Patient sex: F
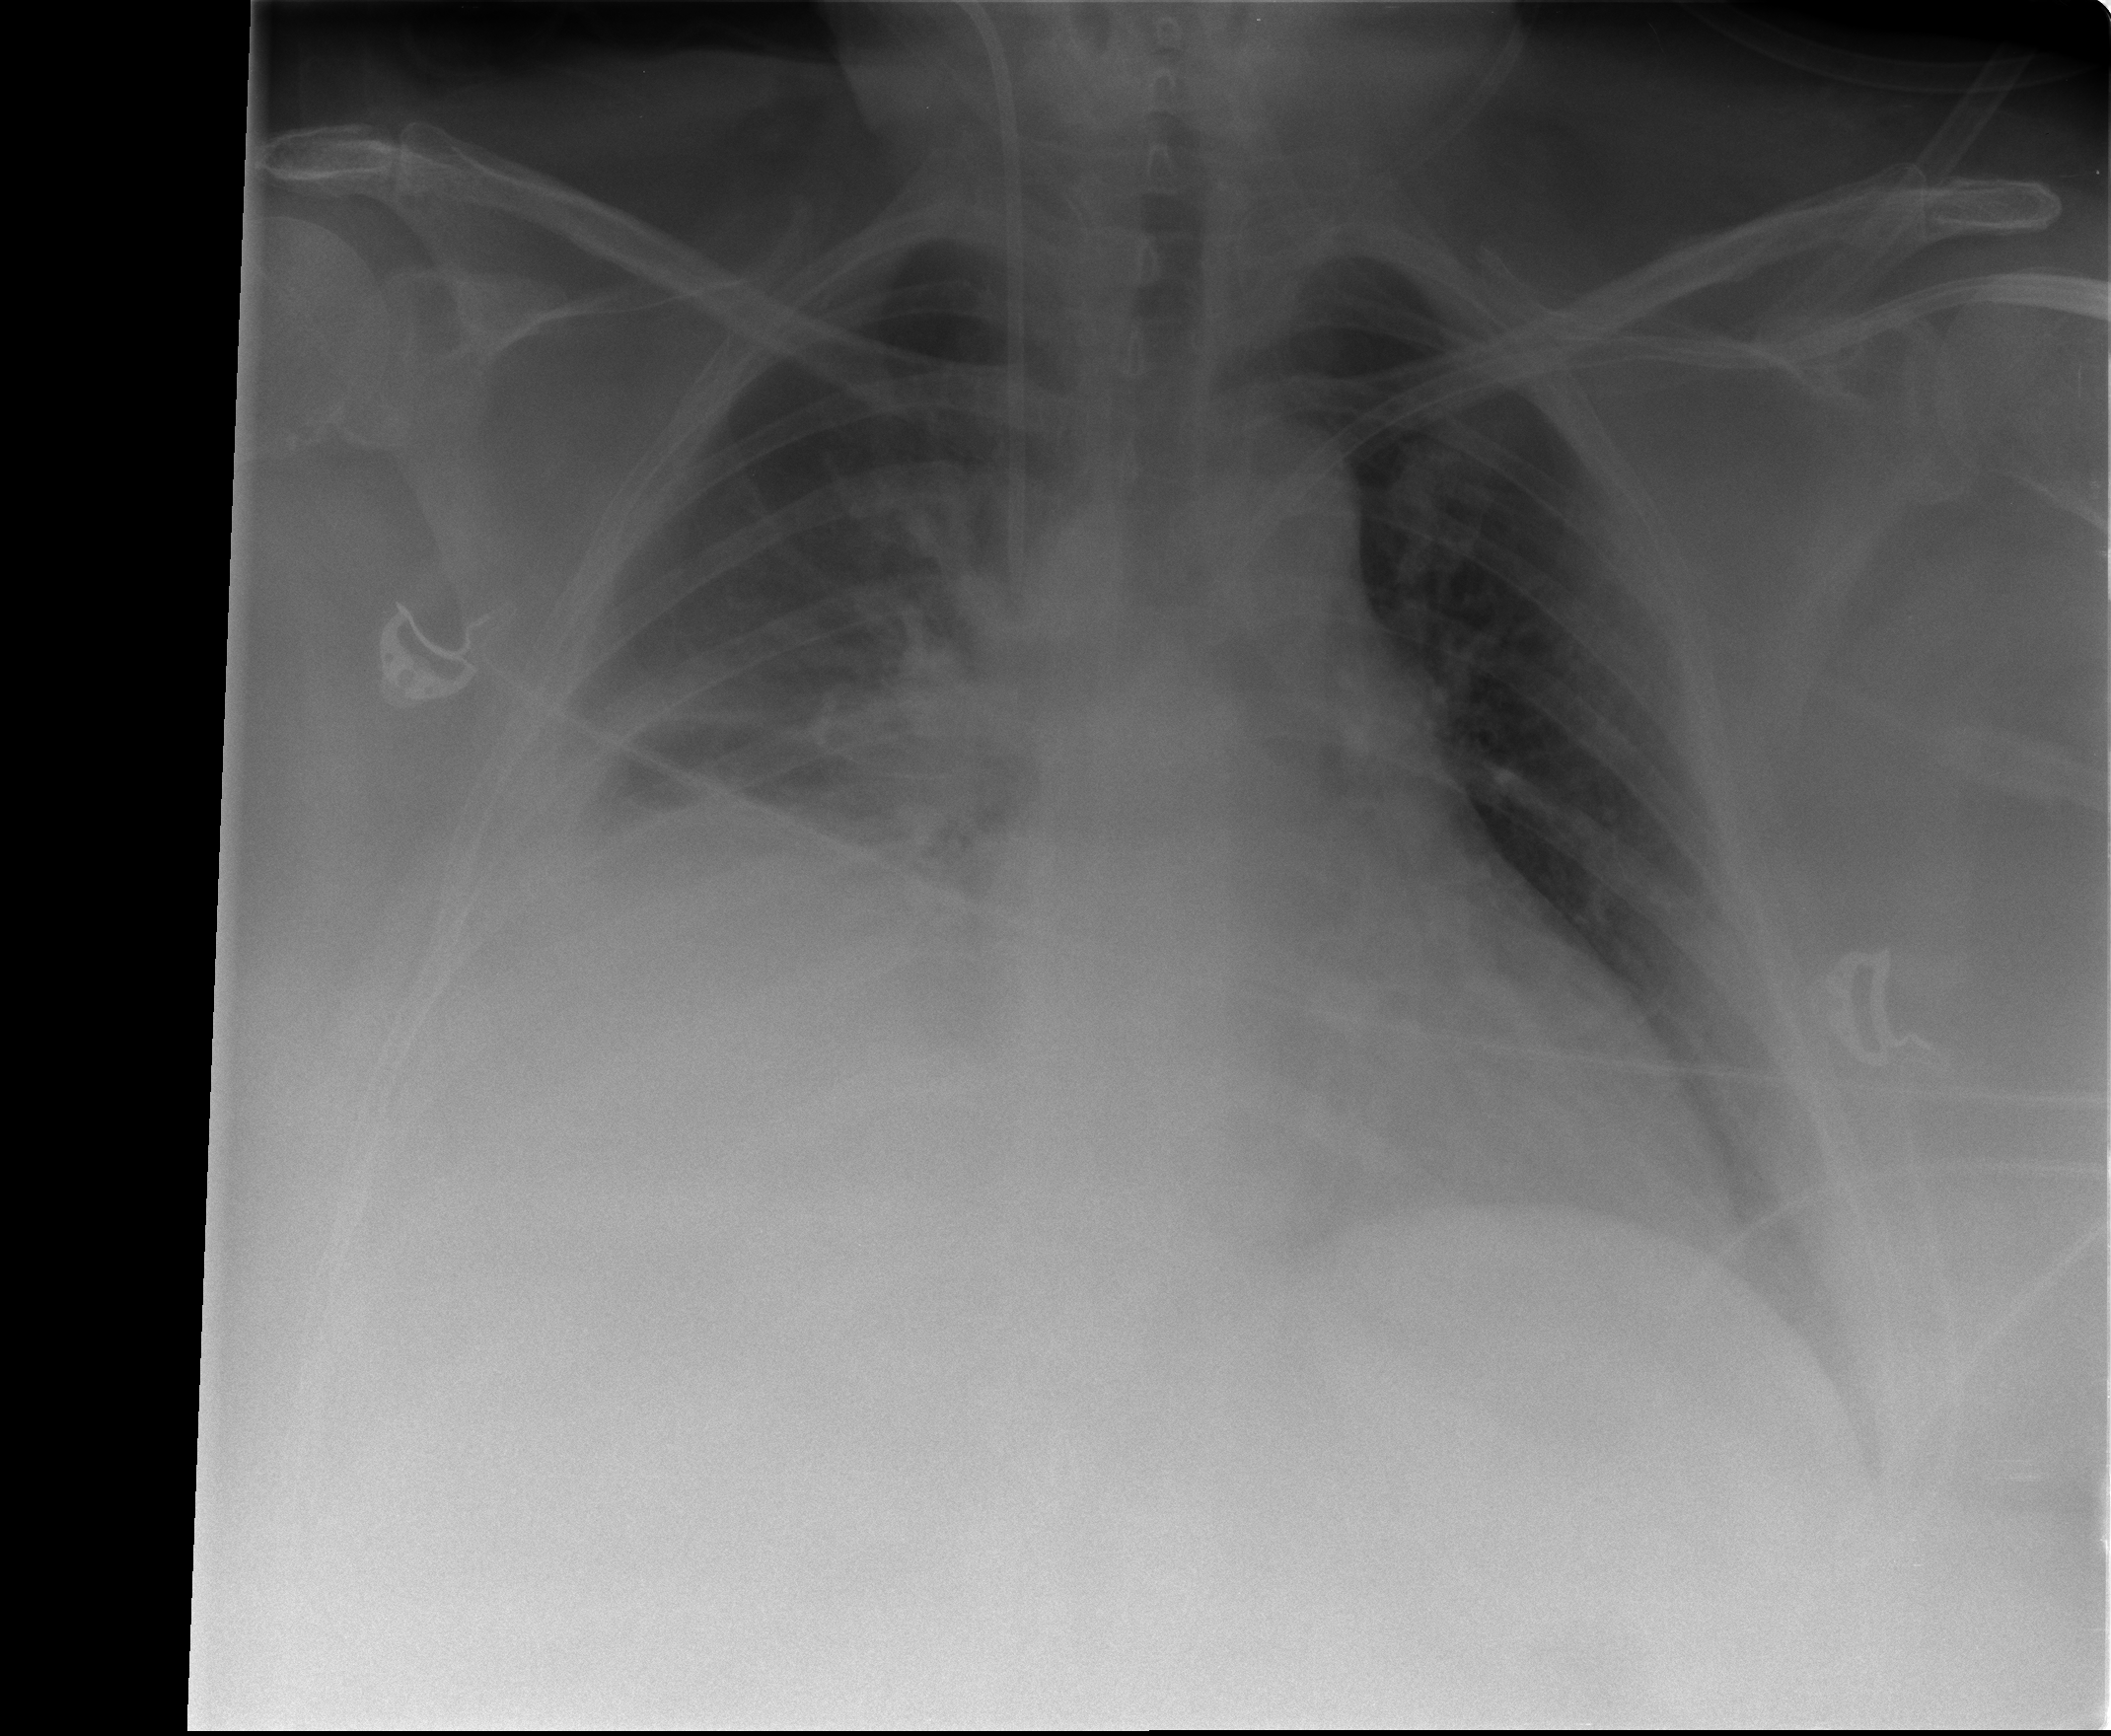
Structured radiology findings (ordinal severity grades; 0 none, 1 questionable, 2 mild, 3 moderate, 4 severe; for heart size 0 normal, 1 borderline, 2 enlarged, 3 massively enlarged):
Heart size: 0
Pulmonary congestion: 1
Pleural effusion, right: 1
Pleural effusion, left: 1
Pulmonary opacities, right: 0
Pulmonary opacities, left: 0
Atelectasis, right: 3
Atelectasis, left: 1